高一 · 立体几何学
如图, 四棱雉 $P-A B C D$ 中, 底面 $A B C D$ 为矩形, $P A \perp$ 面 $A B C D, E$ 为 $P D$ 的中点.

(1) 证明: $P B / /$ 平面 $A E C$;

(2) 设 $A P=1, A D=\sqrt{3}$, 三棱雉 $P-A B D$ 的体积 $V=\frac{\sqrt{3}}{4}$, 求 $\mathbf{A}$ 到平面 $\mathbf{P B C}$ 的距离.

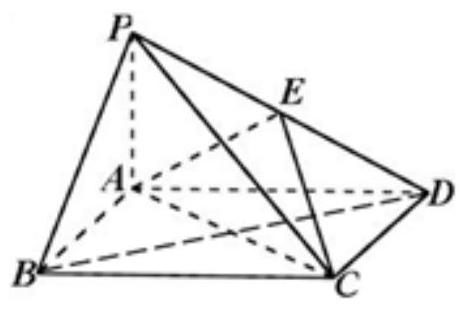
答案: ) 证明见解析 (2) $A$ 到平面 $P B C$ 的距离为 $\frac{3 \sqrt{13}}{13}$
解析: 【分析】

【详解】

试题分析: (1) 连结 $\mathrm{BD} 、 \mathrm{AC}$ 相交于 $\mathrm{O}$, 连结 $\mathrm{OE}$, 则 $\mathrm{PB} / / \mathrm{OE}$, 由此能证明 $\mathrm{PB} / /$ 平面 ACE. (2) 以 $A$ 为原点, $A B$ 为 $x$ 轴, $A D$ 为 $y$ 轴, $A P$ 为 $z$ 轴, 建立空间直角坐标系,利用向量法能求出 $\mathrm{A}$ 到平面 PBD 的距离

试题解析：(1) 设 $\mathrm{BD}$ 交 $\mathrm{AC}$ 于点 $\mathrm{O}$, 连结 EO.

因为 $\mathrm{ABCD}$ 为矩形, 所以 $\mathrm{O}$ 为 $\mathrm{BD}$ 的中点.

又 $\mathrm{E}$ 为 $\mathrm{PD}$ 的中点, 所以 $\mathrm{EO} / / \mathrm{PB}$
又 $\mathrm{EO} \subset$ 平面 $\mathrm{AEC}, \mathrm{PB} \not \subset$ 平面 $\mathrm{AEC}$

所以 $\mathrm{PB} / /$ 平面 $\mathrm{AEC}$.

(2) $V=\frac{1}{6} P A \cdot A B \cdot A D=\frac{\sqrt{3}}{6} A B$

由 $V=\frac{\sqrt{3}}{4}$, 可得 $A B=\frac{3}{2}$.

作 $A H \perp P B$ 交 $P B$ 于 $H$.

由题设易知 $B C \perp$ 平面 $P A B$, 所以 $B C \perp A H$

故 $A H \perp$ 平面 $P B C$,

又 $A H=\frac{P A \cdot A B}{P B}=\frac{3 \sqrt{13}}{13}$ 所以 $A$ 到平面 $P B C$ 的距离为 $\frac{3 \sqrt{13}}{13}$

法 2: 等体积法

$V=\frac{1}{6} P A \cdot A B \cdot A D=\frac{\sqrt{3}}{6} A B$

由 $V=\frac{\sqrt{3}}{4}$, 可得 $A B=\frac{3}{2}$.

由题设易知 $B C \perp$ 平面 $P A B$, 得 $\mathrm{BC} \perp P B$

假设 $A$ 到平面 $P B C$ 的距离为 $\mathrm{d}$,

又因为 $\mathrm{PB}=\sqrt{P A^{2}+A B^{2}}=\frac{\sqrt{13}}{2}$,

所以 $V_{A-P B C}=\frac{1}{3} \times \frac{1}{2} \times \sqrt{3} \times \frac{\sqrt{13}}{2} \times d=\frac{\sqrt{39}}{12} d$

又因为 $V_{P-A B C}=\frac{1}{3} \times \frac{1}{2} \times \frac{3}{2} \times \sqrt{3} \times 1=\frac{\sqrt{3}}{4}$ (或 $V_{P-A B C}=V_{P-A B D}=\frac{\sqrt{3}}{4}$ ),

$V_{A-P B C}=V_{P-A B C}$,

所以 $d=\frac{3 \sqrt{13}}{13}$

考点: 线面平行的判定及点到面的距离